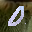
Label: 0